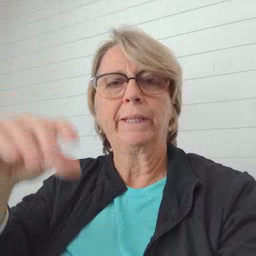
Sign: boy